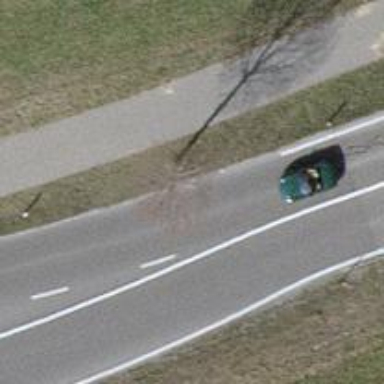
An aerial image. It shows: Urban tree adds touch of nature to the surroundings.